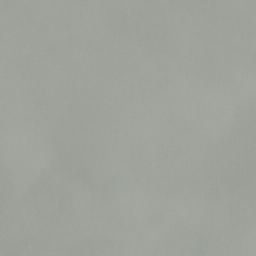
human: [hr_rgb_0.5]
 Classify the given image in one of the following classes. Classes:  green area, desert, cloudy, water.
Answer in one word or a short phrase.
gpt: cloudy